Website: apple
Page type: payment
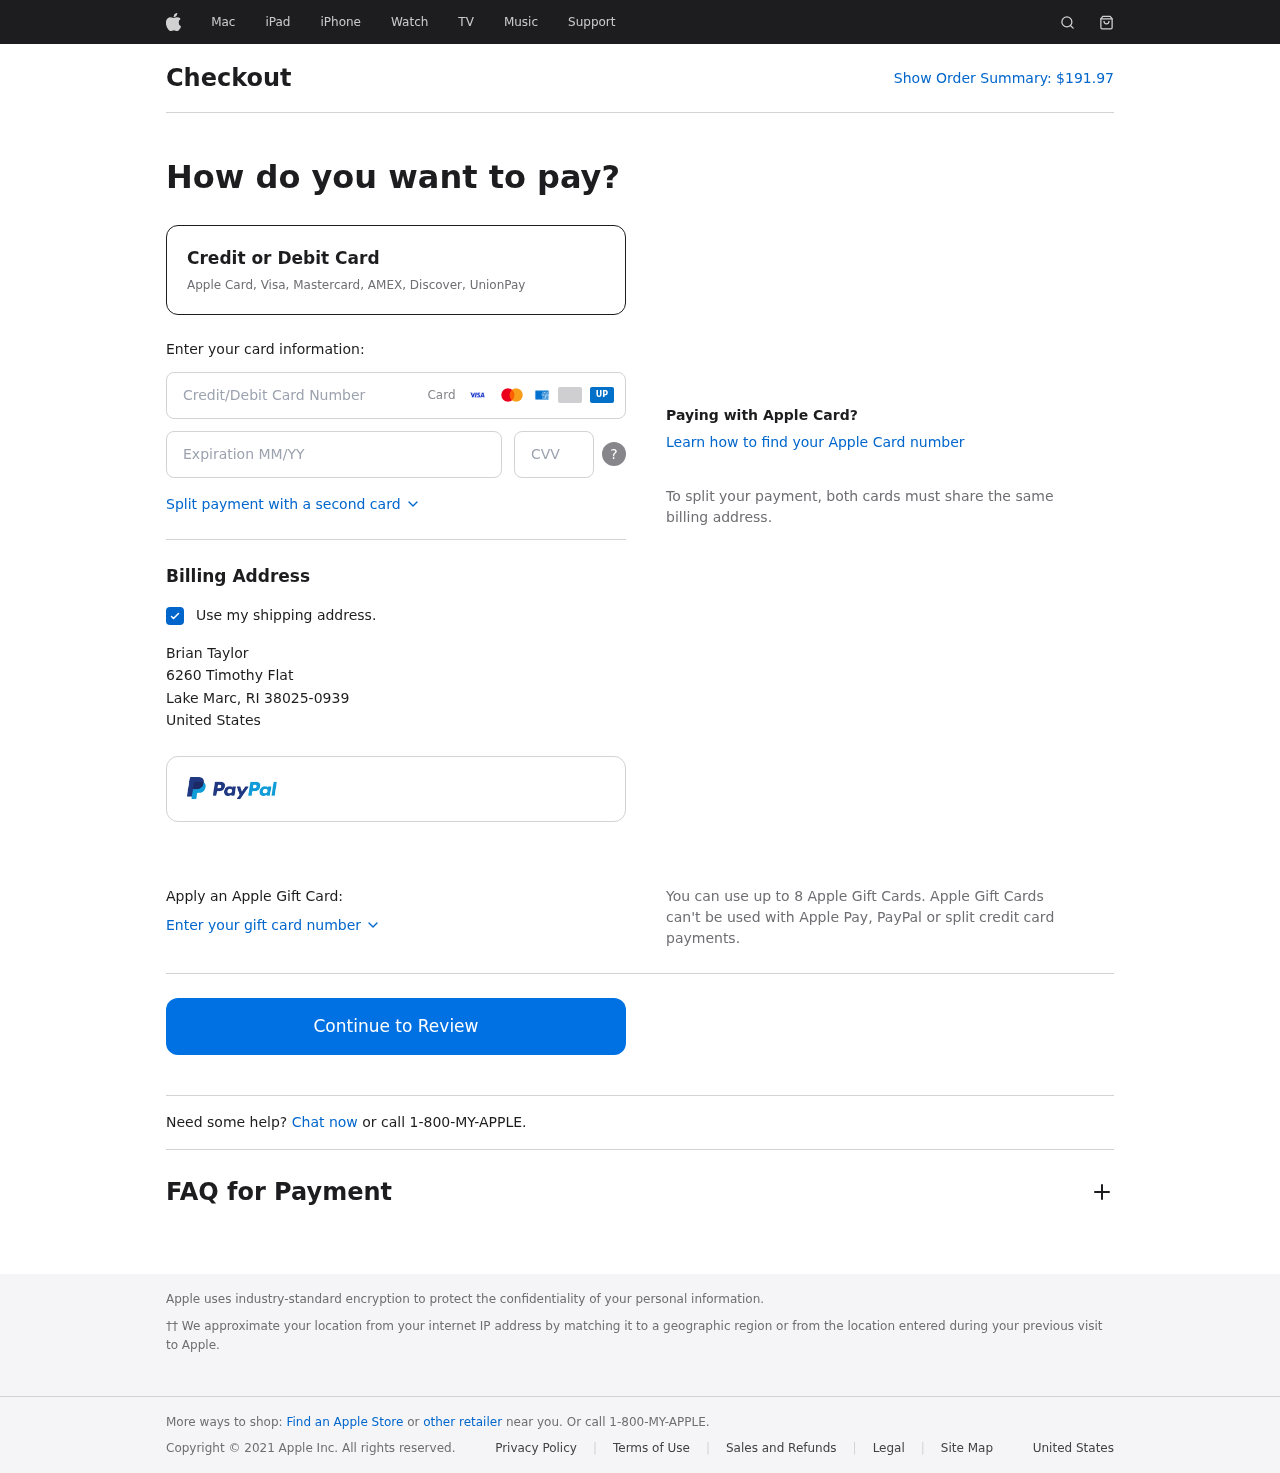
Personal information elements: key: PII_CARD_CVV
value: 176
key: PII_CARD_EXPIRY
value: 12/26
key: PII_CARD_NUMBER
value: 2262 7278 6045 0292
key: PII_CITY
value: Lake Marc
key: PII_COUNTRY
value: United States
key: PII_FULLNAME
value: Brian Taylor
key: PII_POSTCODE_FULL
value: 38025-0939
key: PII_STATE_ABBR
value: RI
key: PII_STREET
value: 6260 Timothy Flat
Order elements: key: ORDER_TOTAL
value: $191.97